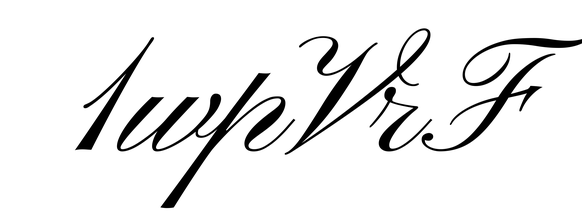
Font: PinyonScript-Regular